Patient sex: M
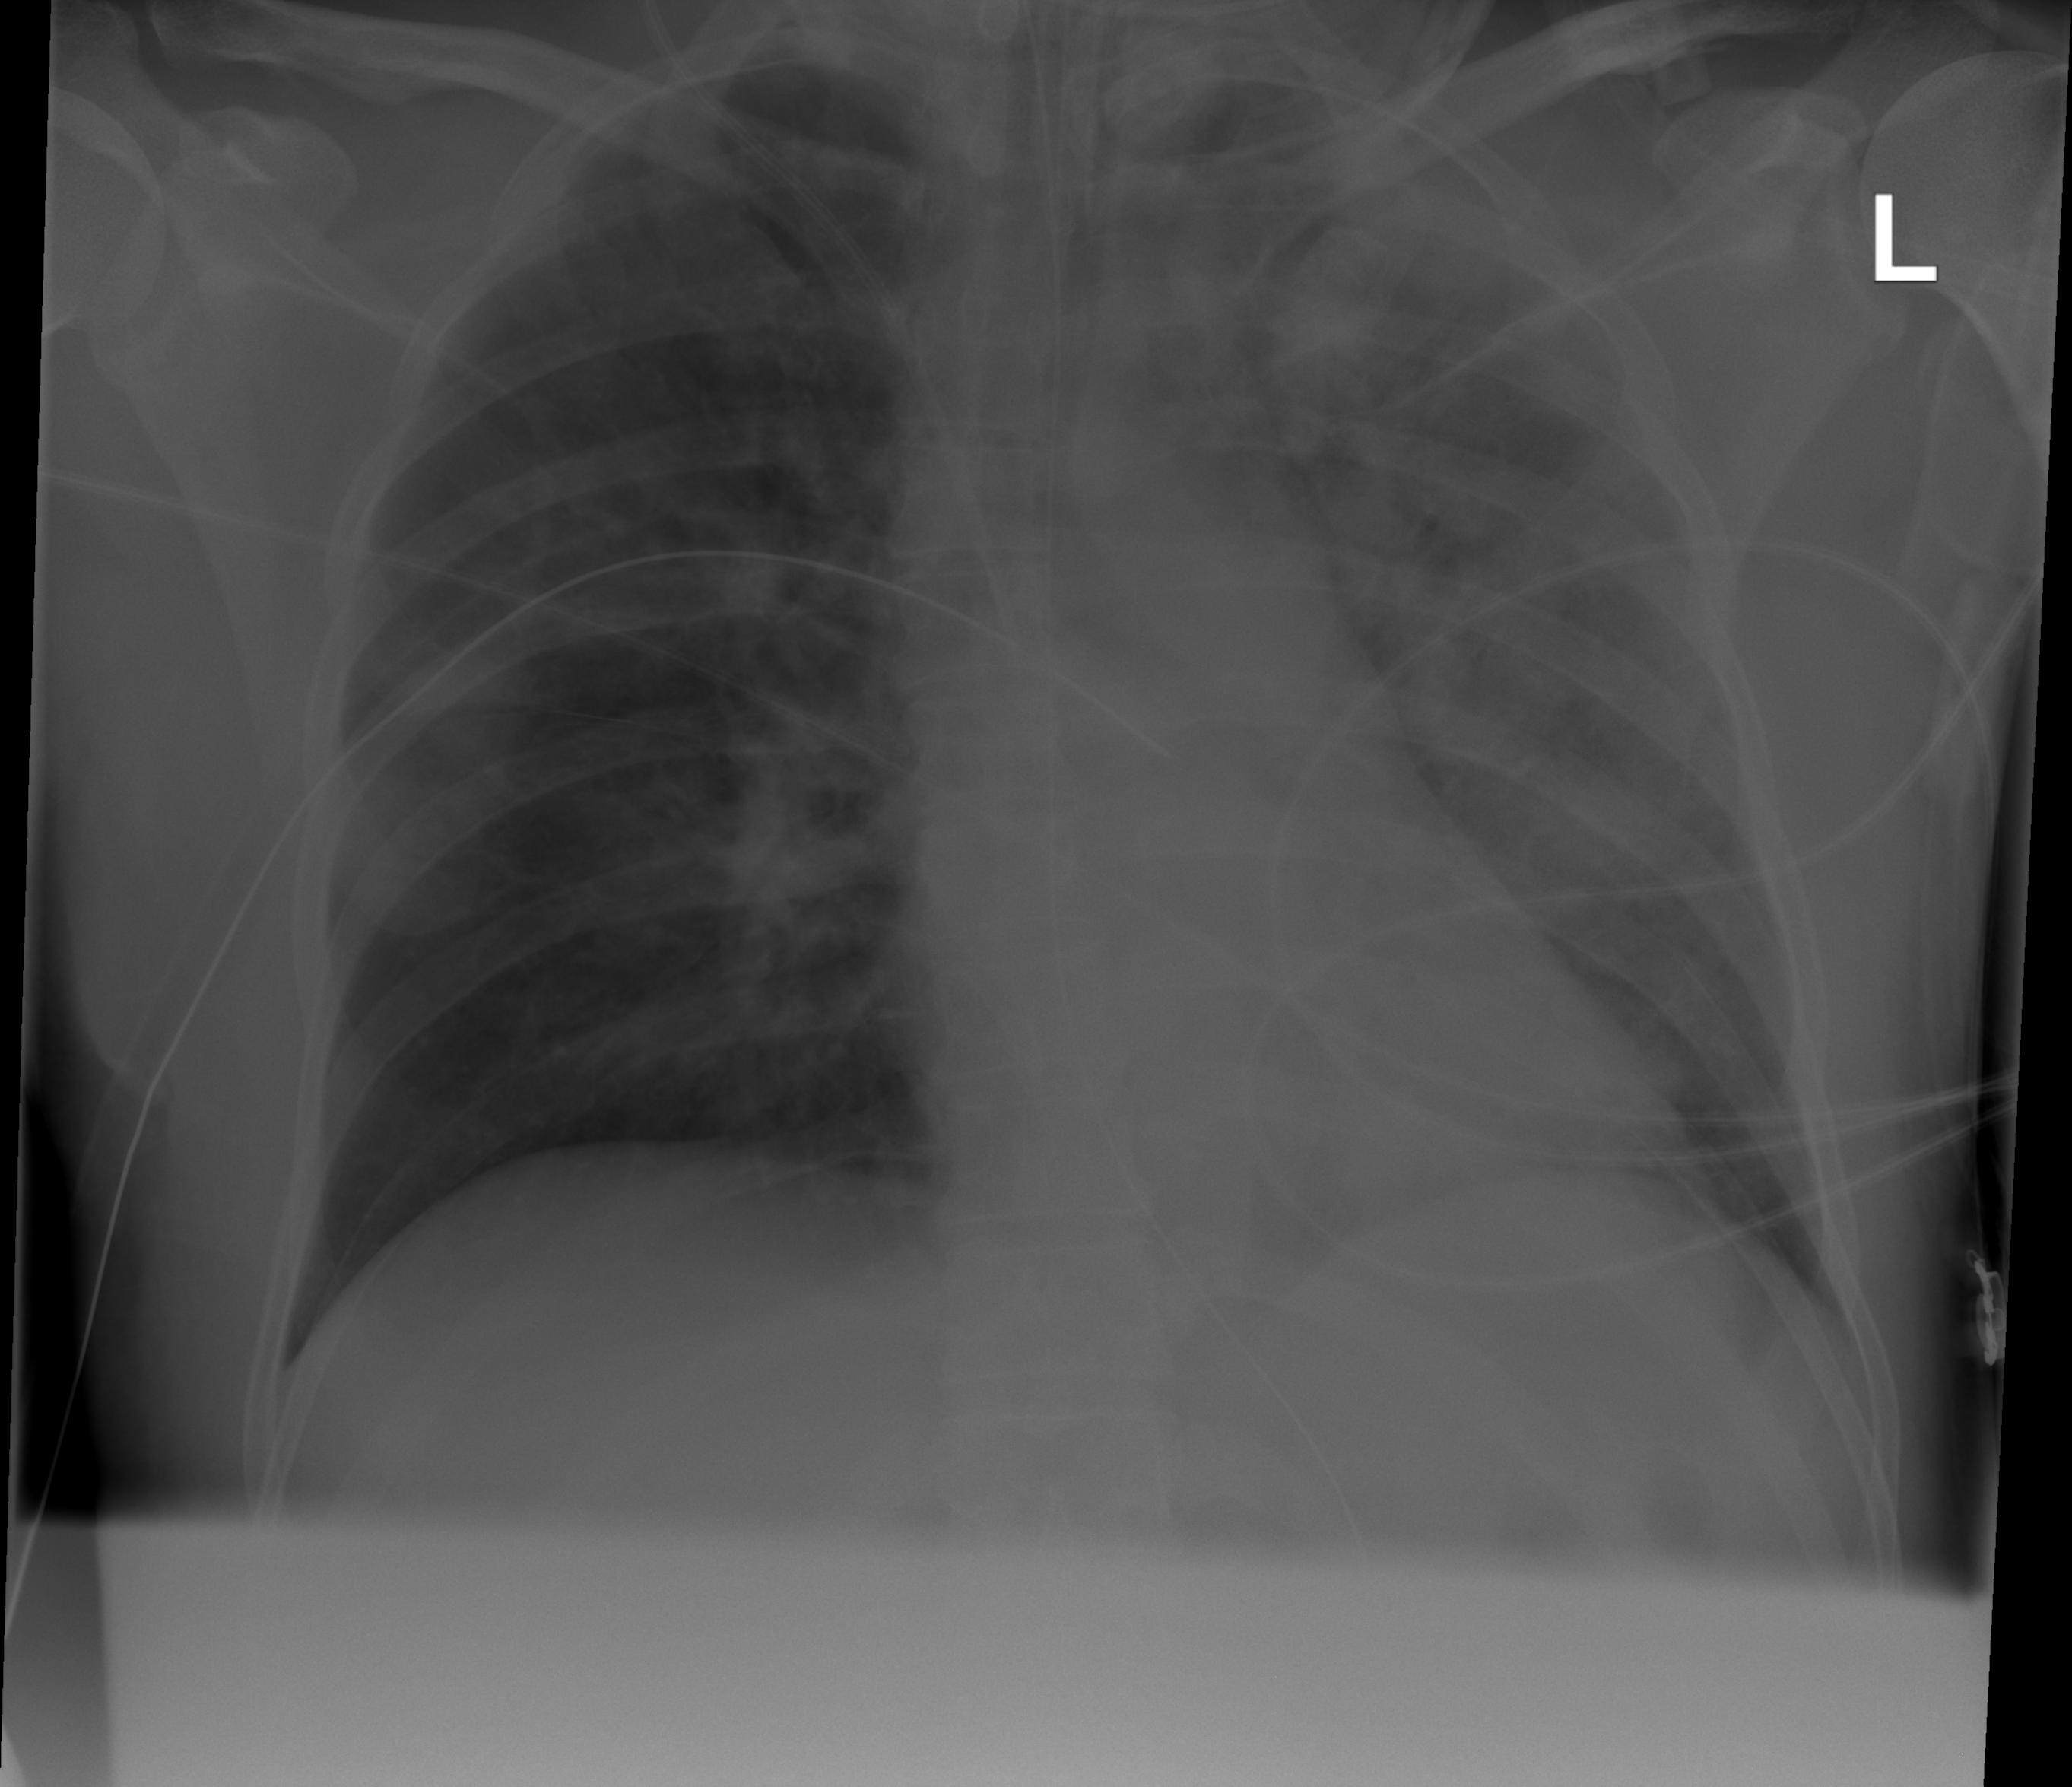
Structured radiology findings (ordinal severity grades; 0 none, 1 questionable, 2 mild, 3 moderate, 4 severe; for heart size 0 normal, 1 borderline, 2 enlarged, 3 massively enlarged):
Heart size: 0
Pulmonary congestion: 1
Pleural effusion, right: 0
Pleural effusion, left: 0
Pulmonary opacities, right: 1
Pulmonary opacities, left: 3
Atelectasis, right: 0
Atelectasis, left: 3